Aerial crown-view tile of a tropical tree (Barro Colorado Island, Panama), acquired 20240611:
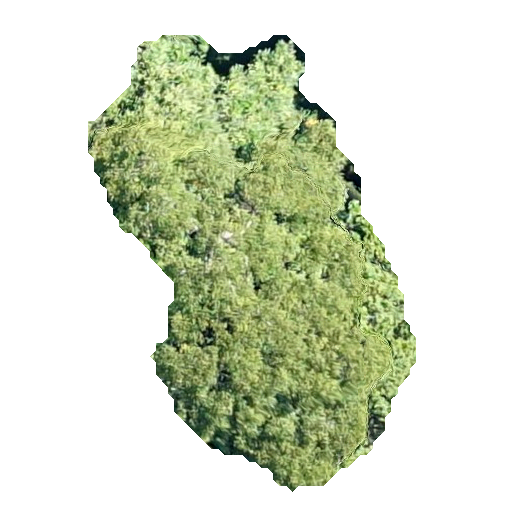
Species: Astronium graveolens
GBIF accepted scientific name: Astronium graveolens
Crown area: 147.472 m²